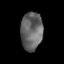
Tissue: lung
Cell type: Epithelial cells
Senescence score: 0.2179
Nuclear area (px): 820
Mean DAPI intensity: 100.404